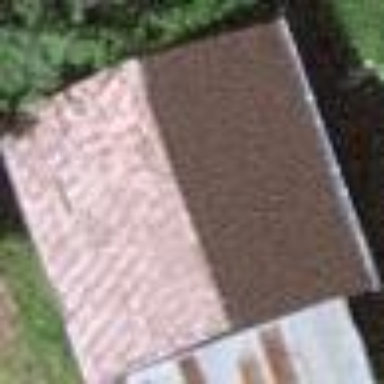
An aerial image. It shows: Gabled roof farm auxiliary building with roof tiles of rosy brown color. The roof is oriented along the structure.